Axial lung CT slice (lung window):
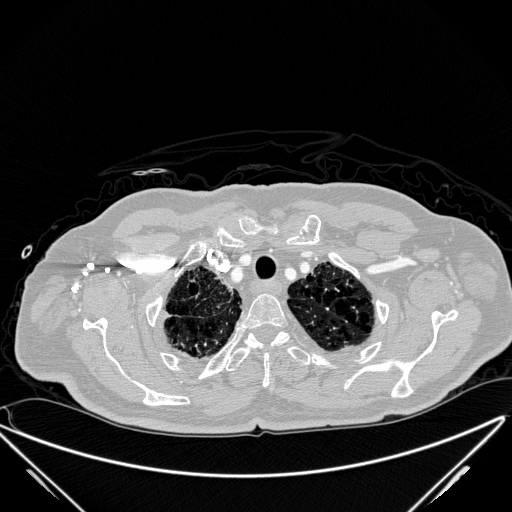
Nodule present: no